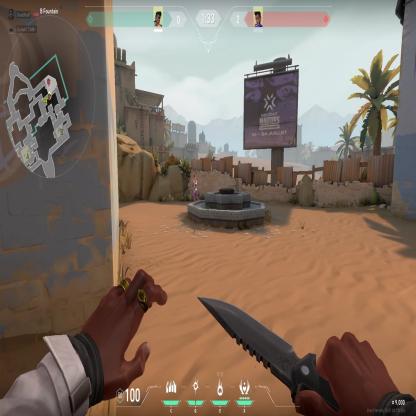
Label: enemy